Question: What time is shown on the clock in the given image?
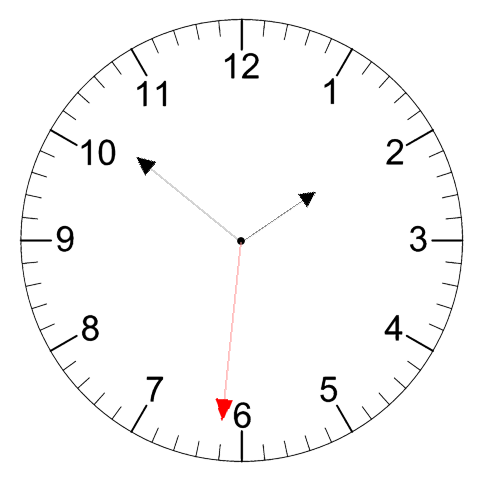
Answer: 01:51:31